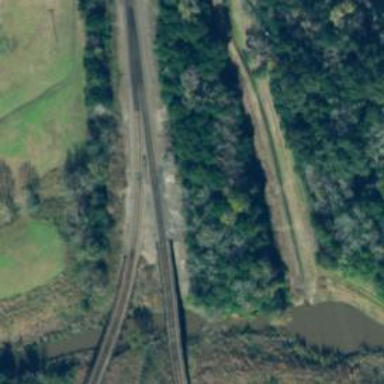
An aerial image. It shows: Railway track.